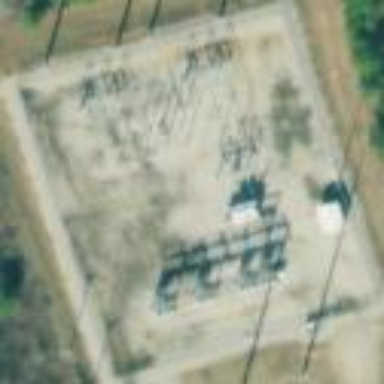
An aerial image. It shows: Distribution level power substation enclosed by fence.